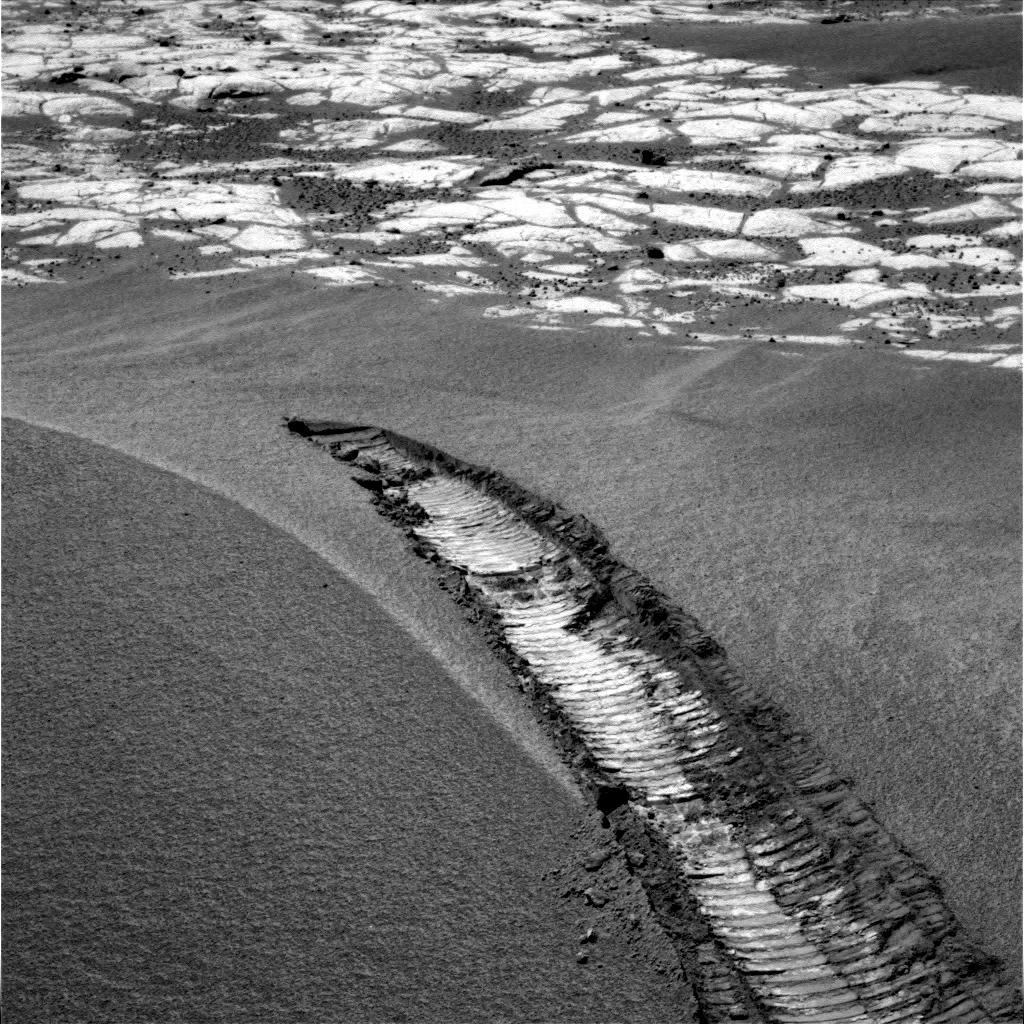
Terrain classes present: Bedrock, Gravel / Sand / Soil, Track